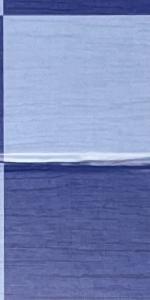
Label: Empty